Question: I'm developing a PhoneGap application using Javascript to communicate with Java. I'm trying to access a class called RcpApi2 within a JAR file called A100_AL1001-23_AndroidLibrary.jar, but when I try to access the functions within I get this error:
'''
Cannot make a static reference to the non-static method startReadTagsWithRssi(int, int, int) from the type RcpApi2
'''
The errors occur when I try to access these methods:
- - -
Does anyone know why this is happening/how to fix this?
Project Directories:

Java Code:
'''
import com.phychips.rcp.*;
public class HelloPlugin extends Plugin implements iRcpEvent2 {
public static final String KEY_ENCODING = "my_encoding";
public static final String KEY_SAVELOG = "my_saveLog";
public static final String NATIVE_ACTION_STRING="nativeAction";
public static final String SUCCESS_PARAMETER="success";
...
public PluginResult execute(String action, JSONArray dataArray, String callbackId) {
if (NATIVE_ACTION_STRING.equals(action)) {
String resultType = null;
try {
resultType = dataArray.getString(0);
}
catch (Exception ex) {
Log.d("HelloPlugin", ex.toString());
}
if (resultType.equals(SUCCESS_PARAMETER)) {
RcpApi2.getInstance().setOnRcpEventListener(this);
try {
RcpApi2.open();
} catch (Exception e) {
// TODO Auto-generated catch block
e.printStackTrace();
}
if (RcpApi2.isOpen)
{
try {
boolean k = RcpApi2.startReadTagsWithRssi(maxTags, maxTime, repeatCycle);
return new PluginResult(PluginResult.Status.OK, "Yay, Success!!!");
} catch (RcpException e) {
// TODO Auto-generated catch block
e.printStackTrace();
}
}
'''
Jar File Code:
'''
public class RcpApi2 extends BroadcastReceiver {
private boolean isOpen = false;
public boolean open() throws Exception {
init(mIoType);
readerIo.open();
isOpen = true;
}
public boolean isOpen() {
return this.isOpen;
}
public boolean startReadTagsWithRssi(int maxTags, int maxTime, int repeatCycle) {
RcpPacket rcpPacket = RcpPacket.getInstance();
if (!this.mIRcp.startReadTagsWithRssi(rcpPacket, maxTags, maxTime, repeatCycle)) {
return false;
}
boolean ret = true;
...
return ret;
}
}
'''
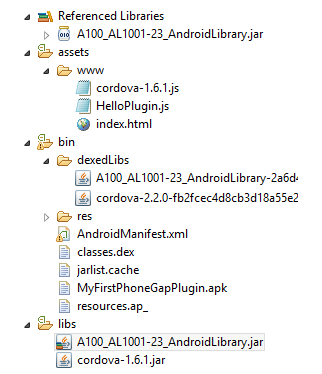
Answer: Those methods in RcpApi2 are not static, you must use the instance returned from 'RcpApi2.getInstance()'
For example, change this:
'''
RcpApi2.getInstance().setOnRcpEventListener(this);
try {
RcpApi2.open();
} catch (Exception e) {
// TODO Auto-generated catch block
e.printStackTrace();
}
'''
To this:
'''
RCPApi2 rcpAPI = RCPApi2.getInstance();
rcpAPI.setOnRcpEventListener(this);
try {
rcpAPI.open();
} catch (Exception e) {
// TODO Auto-generated catch block
e.printStackTrace();
}
'''
And continue using the rcpAPI instance as the code goes along.